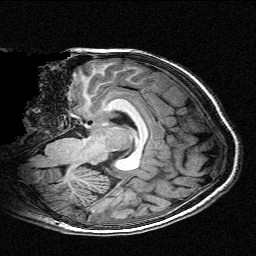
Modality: T1w
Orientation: sagittal
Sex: male
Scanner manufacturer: siemens
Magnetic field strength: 3 T
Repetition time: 2.3 s
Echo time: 0.00336 s